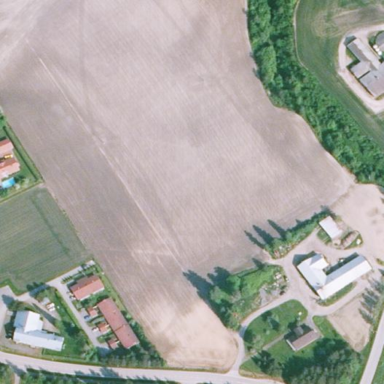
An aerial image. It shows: Farmyard area.